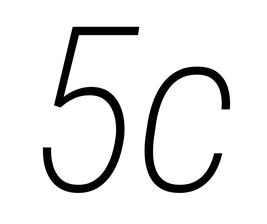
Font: Roboto-Italic_Condensed_ExtraLight_Italic